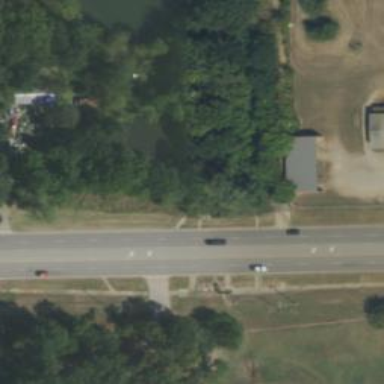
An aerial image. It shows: Trunk highway.